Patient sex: M
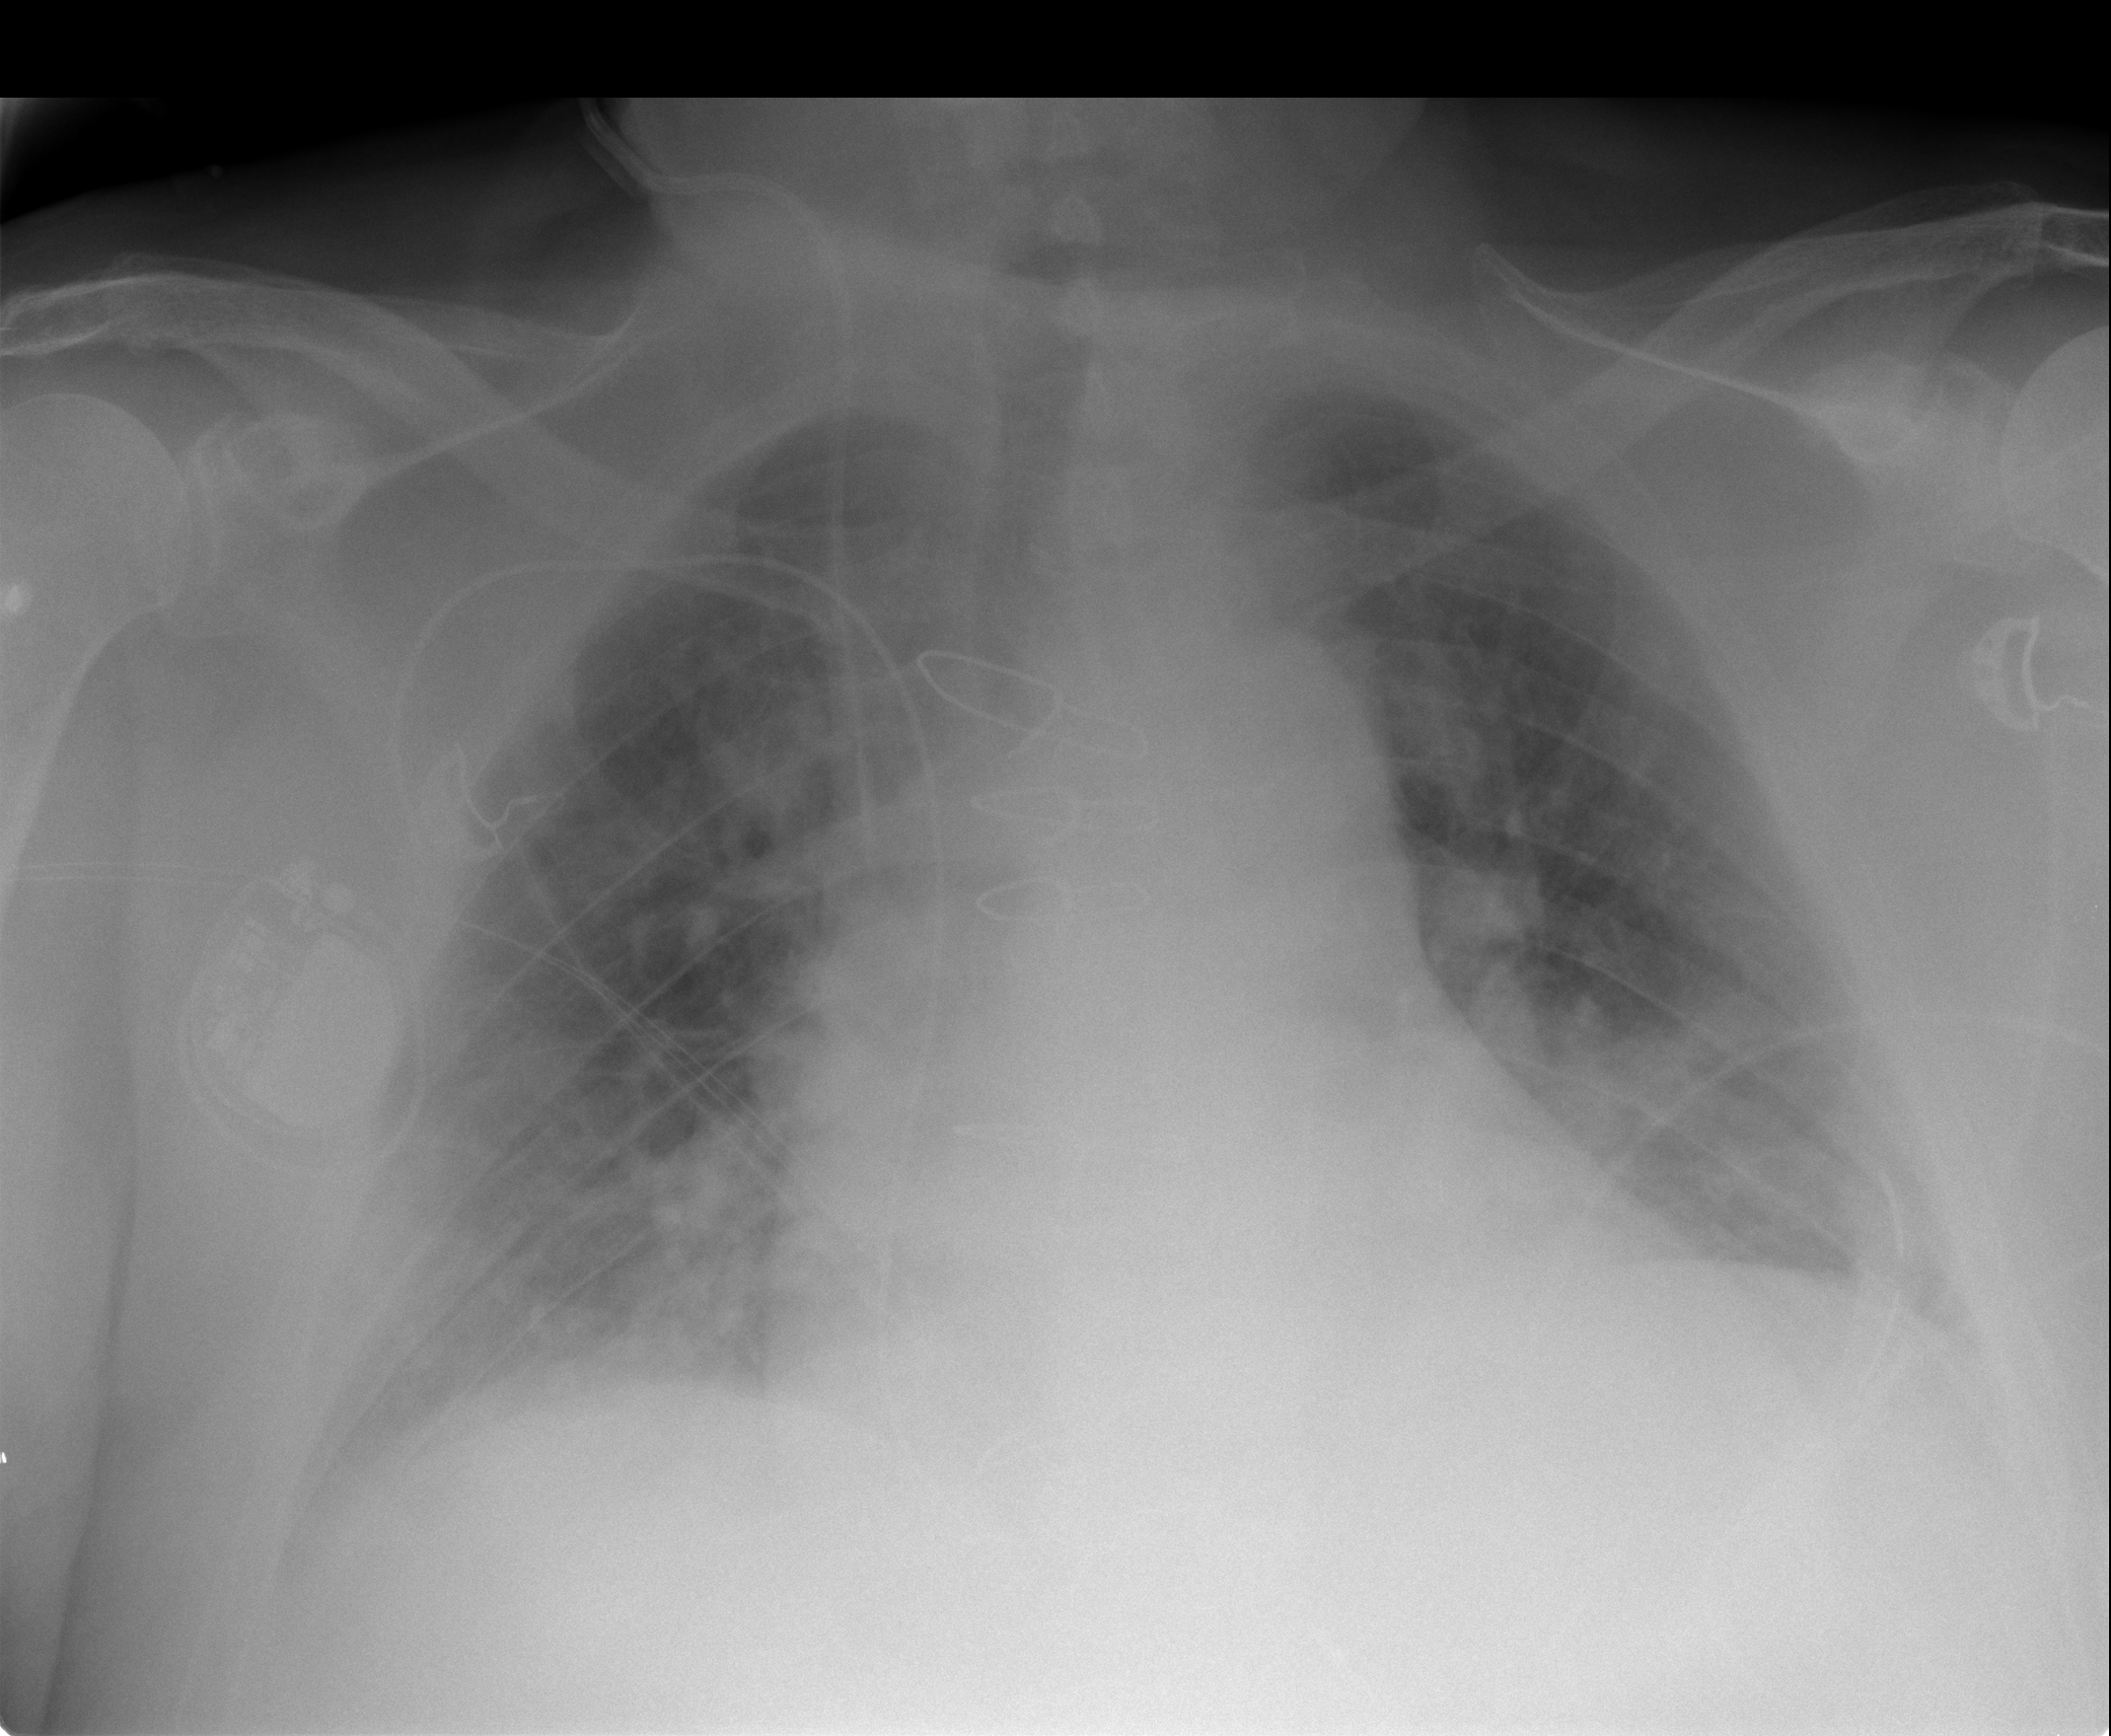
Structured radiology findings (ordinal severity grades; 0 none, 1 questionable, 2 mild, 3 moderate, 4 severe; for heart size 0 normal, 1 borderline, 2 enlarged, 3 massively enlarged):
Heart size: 2
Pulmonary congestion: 2
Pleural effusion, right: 2
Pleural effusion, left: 2
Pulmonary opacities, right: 2
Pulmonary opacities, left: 2
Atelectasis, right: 2
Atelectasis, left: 2